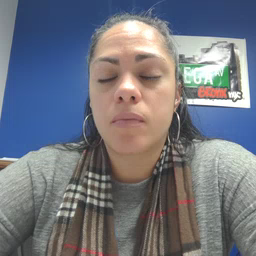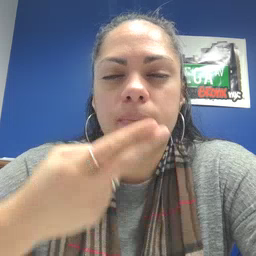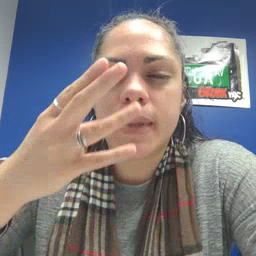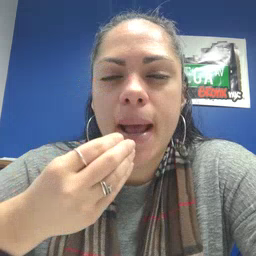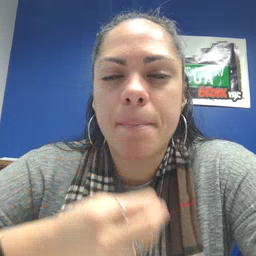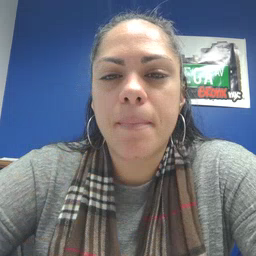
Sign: nap